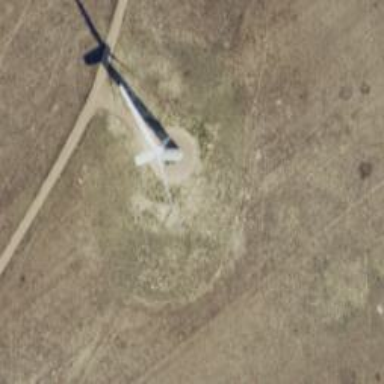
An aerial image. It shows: Wind power generator with wind turbines.